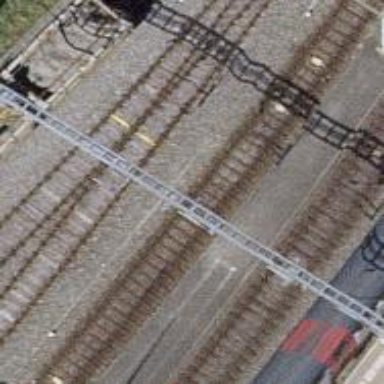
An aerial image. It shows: Railway signal.